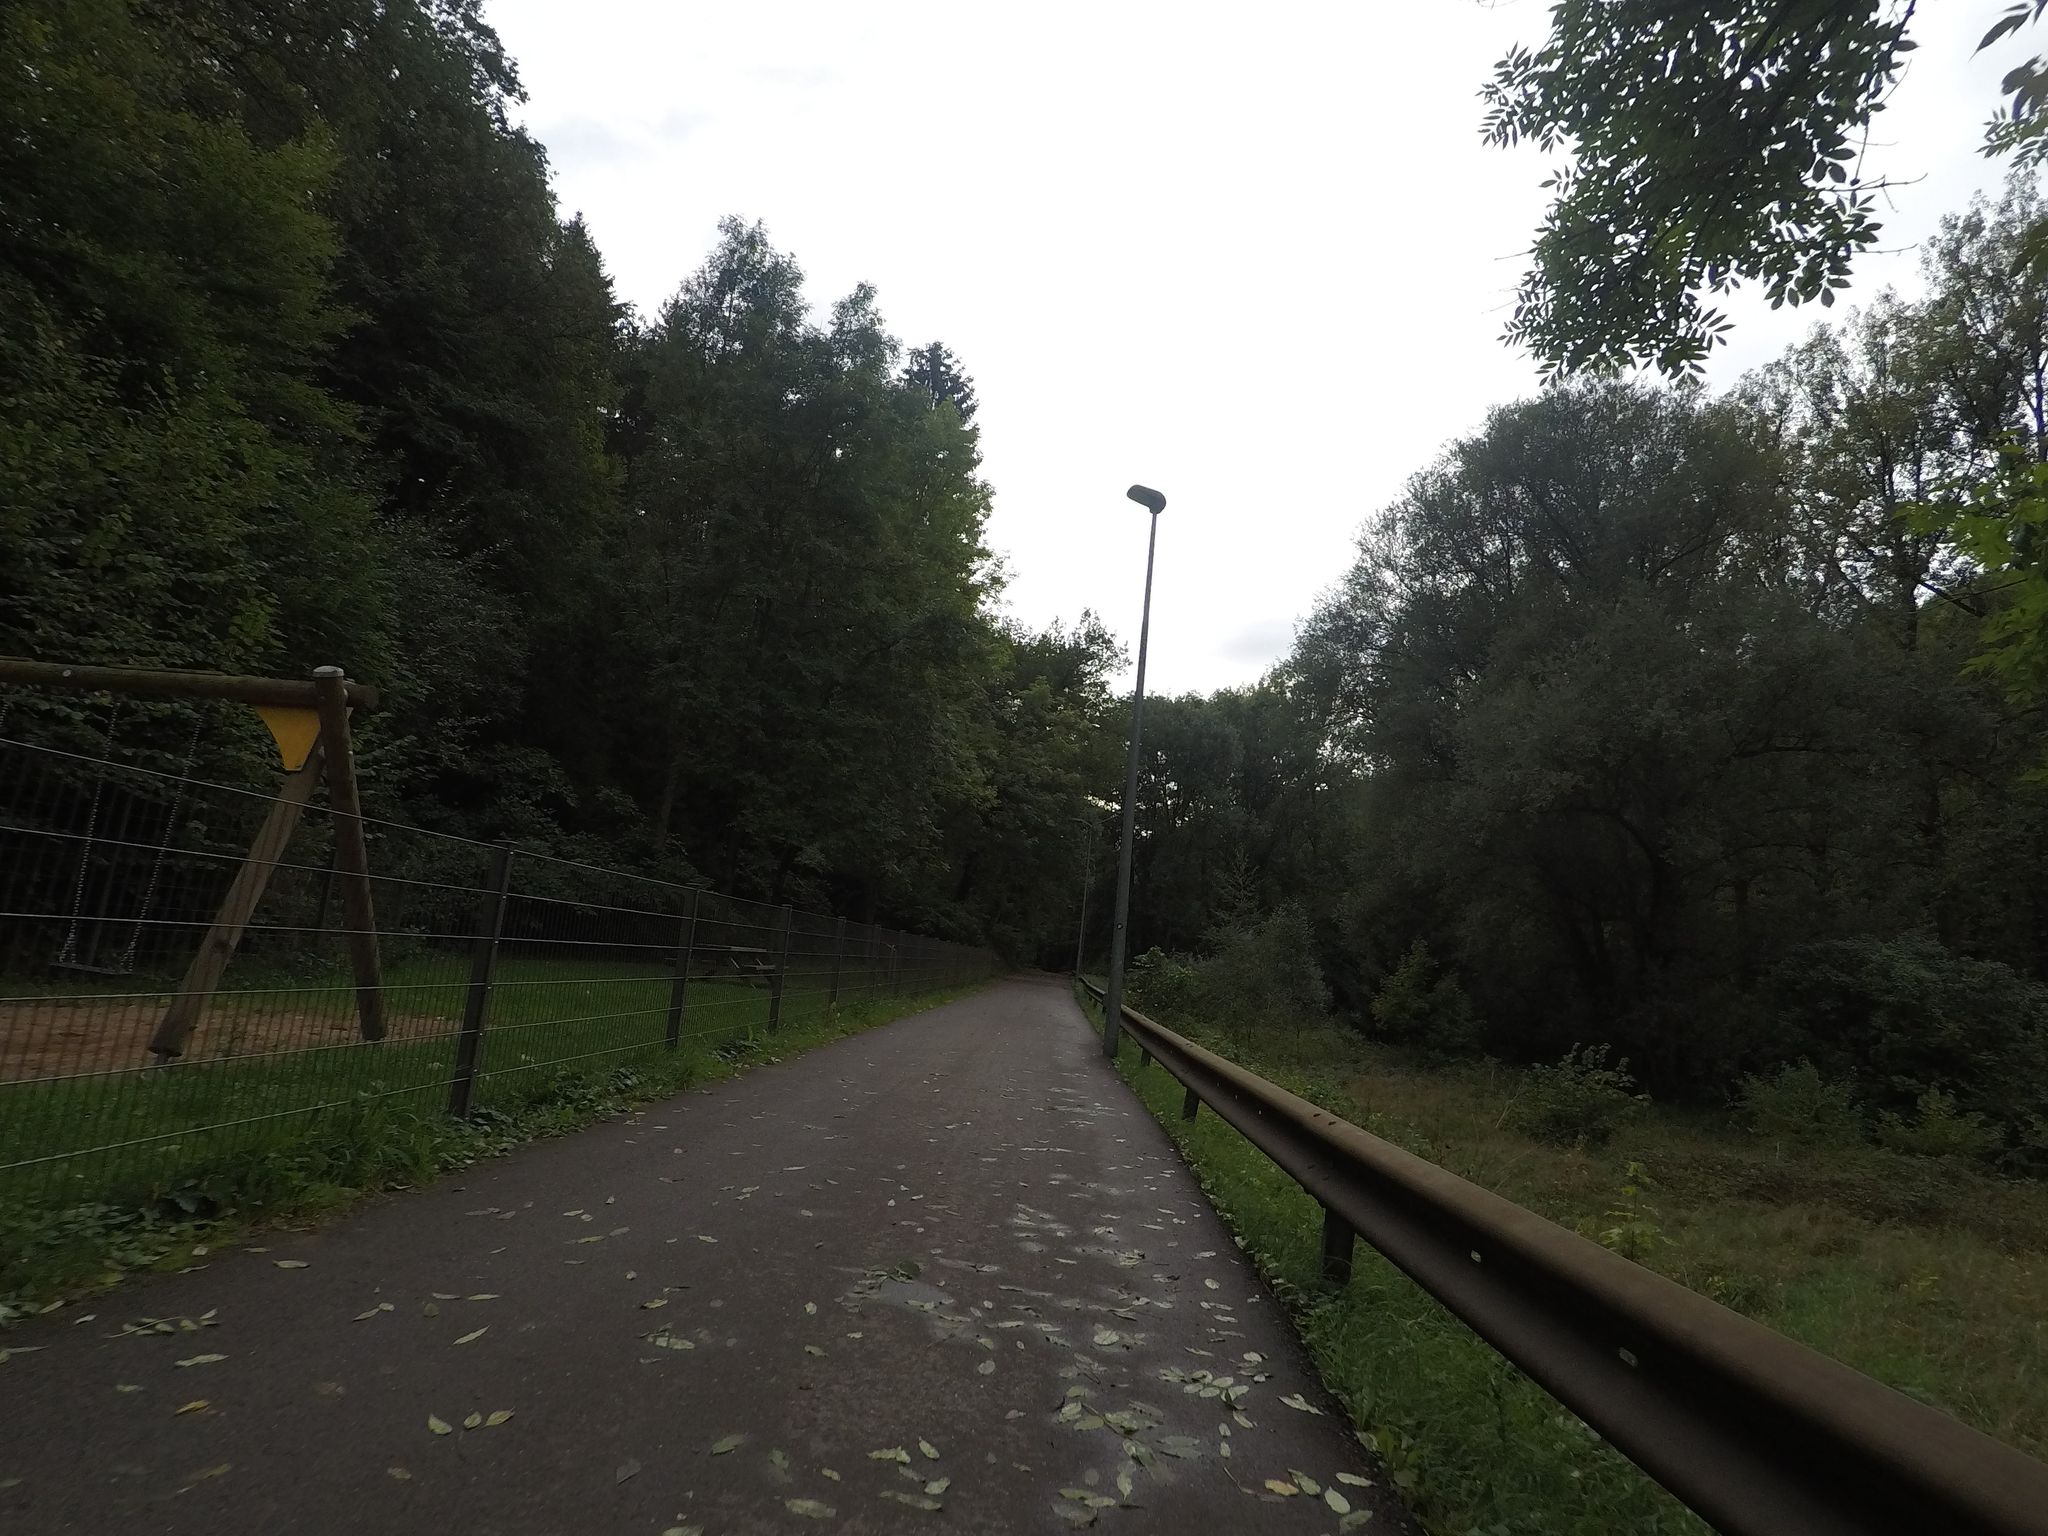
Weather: clear
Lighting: day
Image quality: slightly poor
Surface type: cycling surface
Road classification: cycleway, residential
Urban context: urban centre
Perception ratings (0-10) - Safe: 3.72, Lively: 1.22, Beautiful: 8.15, Boring: 5.92, Depressing: 4.89, Wealthy: 2.02